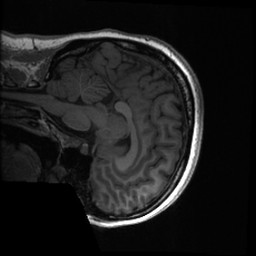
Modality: T1w
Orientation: sagittal
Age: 18
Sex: female